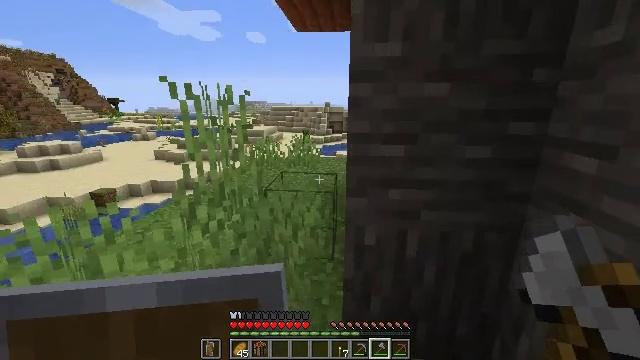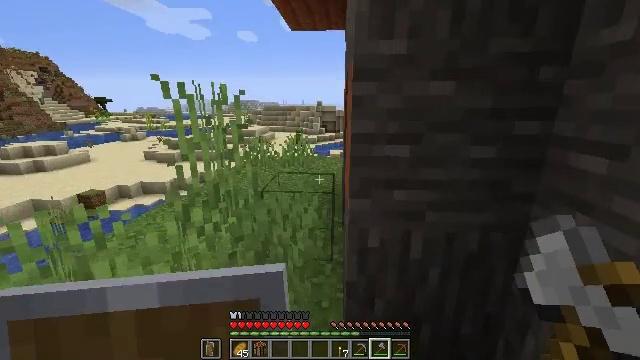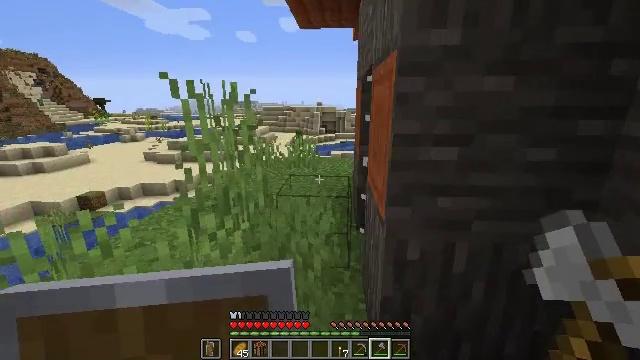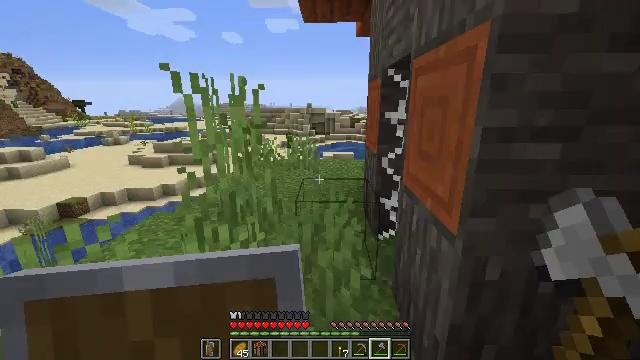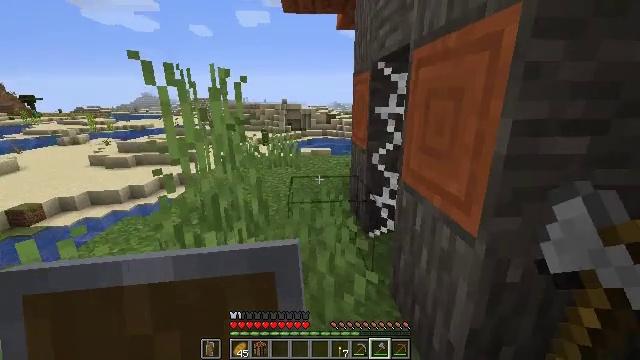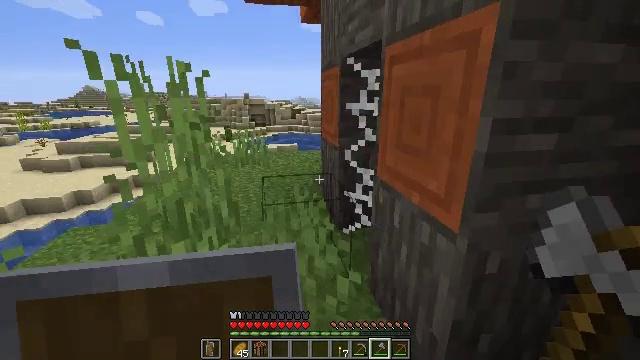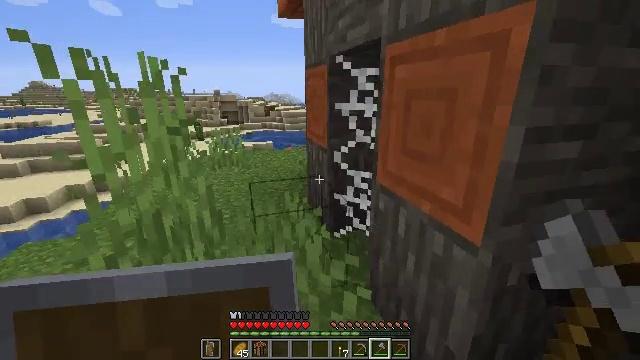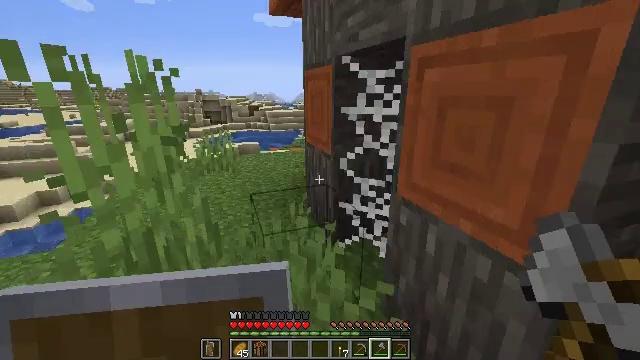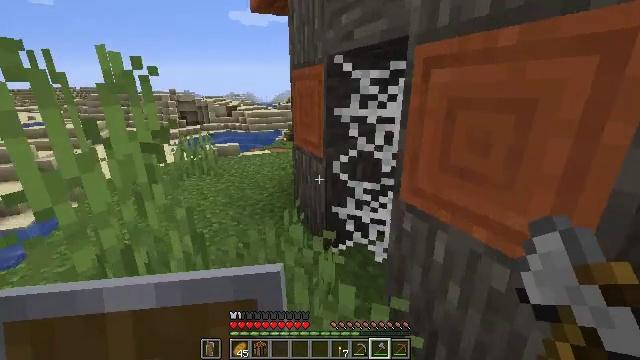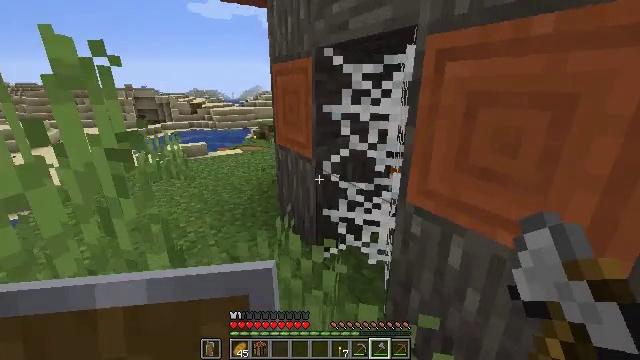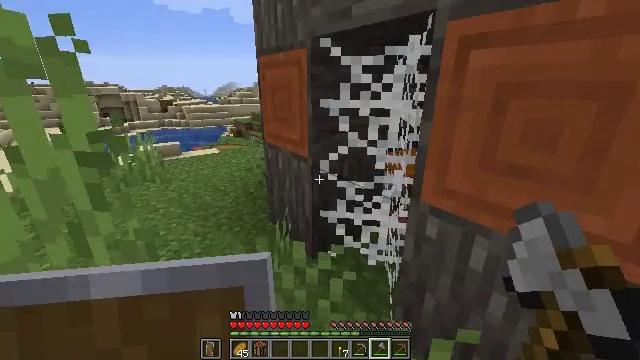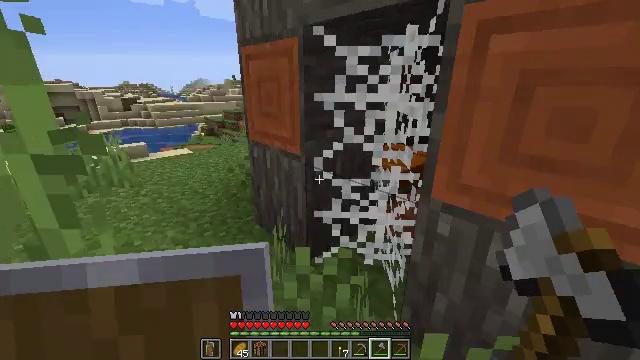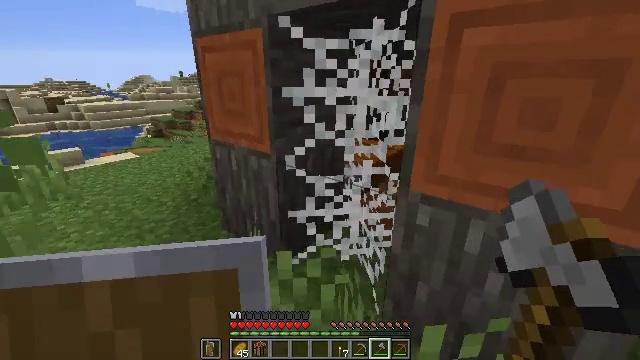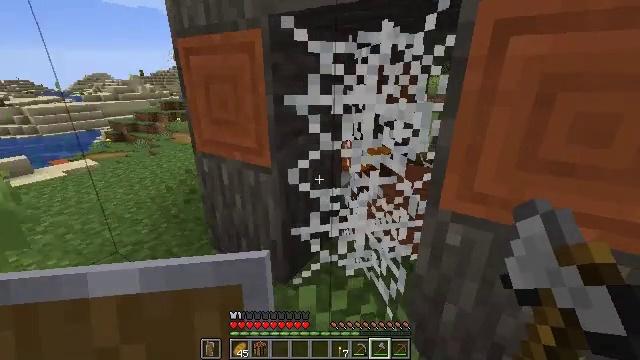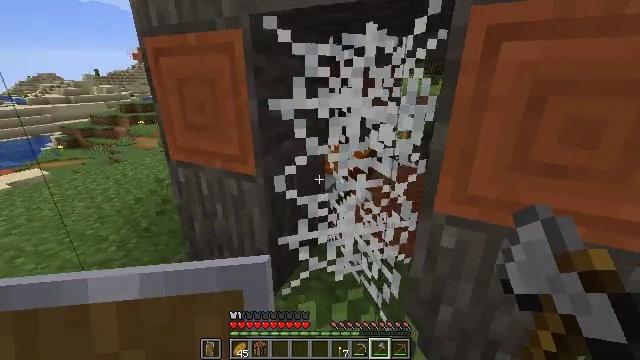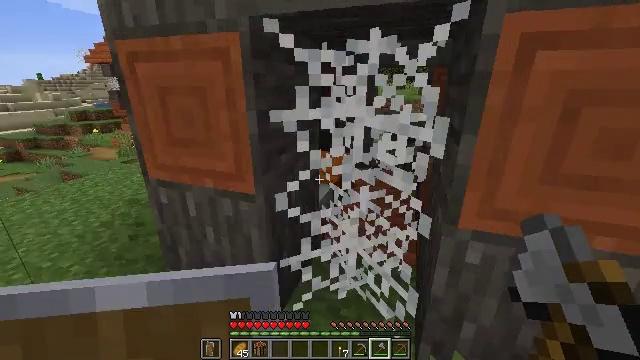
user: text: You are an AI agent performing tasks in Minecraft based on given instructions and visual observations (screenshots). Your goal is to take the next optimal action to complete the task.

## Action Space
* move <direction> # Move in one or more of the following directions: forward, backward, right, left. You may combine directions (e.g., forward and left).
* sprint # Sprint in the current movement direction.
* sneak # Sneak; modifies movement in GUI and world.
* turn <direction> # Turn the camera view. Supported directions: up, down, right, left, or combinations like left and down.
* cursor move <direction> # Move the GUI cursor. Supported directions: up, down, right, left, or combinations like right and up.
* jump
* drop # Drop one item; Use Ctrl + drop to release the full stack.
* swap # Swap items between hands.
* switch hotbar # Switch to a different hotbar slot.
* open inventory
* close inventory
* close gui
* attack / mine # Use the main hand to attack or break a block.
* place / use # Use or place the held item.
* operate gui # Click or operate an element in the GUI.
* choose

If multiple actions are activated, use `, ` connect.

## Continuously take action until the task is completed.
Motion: motion action
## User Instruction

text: Reclaim bookshelf materials.
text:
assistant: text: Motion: move forward and move left, turn right
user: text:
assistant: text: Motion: move forward and move left
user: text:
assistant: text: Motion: move forward and move left, turn right
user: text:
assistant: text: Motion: move forward and move left, turn right
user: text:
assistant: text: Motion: move forward and move left, turn right and down
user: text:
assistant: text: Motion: move forward and move left, turn right
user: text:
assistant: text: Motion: move forward and move left, turn right
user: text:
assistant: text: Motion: move forward and move left, turn right
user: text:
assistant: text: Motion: move forward and move left, turn right
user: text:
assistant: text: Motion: move forward and move left, turn right
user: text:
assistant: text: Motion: move forward and move left, turn right
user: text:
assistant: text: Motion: move forward and move left, turn right
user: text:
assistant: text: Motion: move forward and move left, turn right
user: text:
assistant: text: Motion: move forward and move left, turn right
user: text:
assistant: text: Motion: move forward and move left, turn right
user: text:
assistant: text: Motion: move forward and move left, turn right
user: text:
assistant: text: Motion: move left, turn right
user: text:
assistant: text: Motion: move left, turn right
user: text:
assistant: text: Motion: move left
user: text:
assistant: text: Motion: no_op
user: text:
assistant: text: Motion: no_op
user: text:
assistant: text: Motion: turn right
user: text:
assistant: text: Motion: move right, turn right
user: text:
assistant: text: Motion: move right
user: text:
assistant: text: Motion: move right
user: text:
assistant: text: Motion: move right
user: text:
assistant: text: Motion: move right
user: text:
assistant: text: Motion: no_op
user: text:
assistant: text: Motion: no_op
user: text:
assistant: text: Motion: no_op